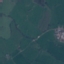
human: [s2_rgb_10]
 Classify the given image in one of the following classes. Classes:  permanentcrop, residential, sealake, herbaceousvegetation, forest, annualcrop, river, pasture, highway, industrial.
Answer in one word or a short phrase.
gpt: Pasture